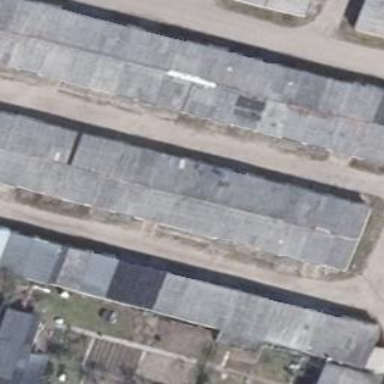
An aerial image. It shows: Group of garages.